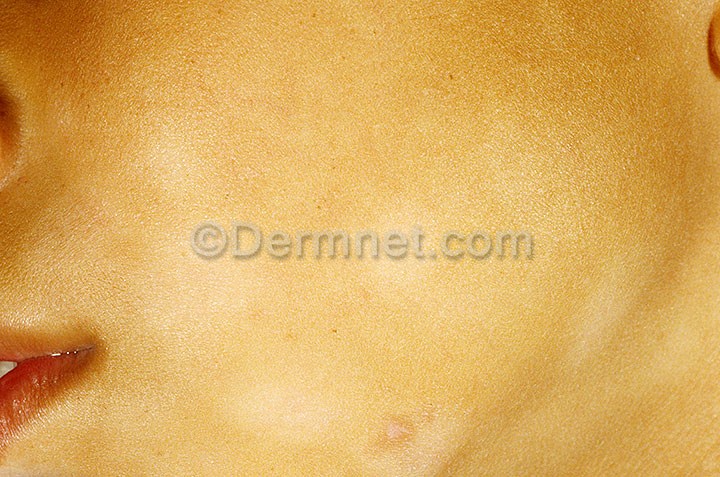
Disease: Atopic Dermatitis Photos